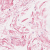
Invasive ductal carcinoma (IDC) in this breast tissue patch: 0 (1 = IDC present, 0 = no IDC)